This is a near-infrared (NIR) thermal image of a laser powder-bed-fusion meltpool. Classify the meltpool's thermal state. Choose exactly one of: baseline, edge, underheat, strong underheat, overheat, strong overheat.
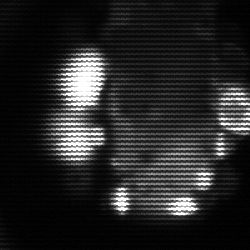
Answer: strong underheat